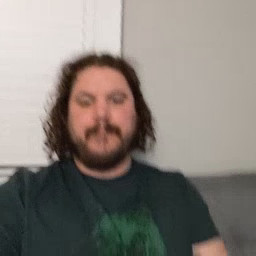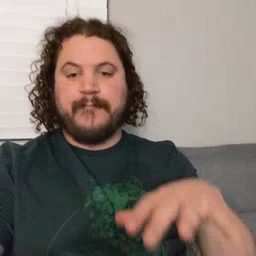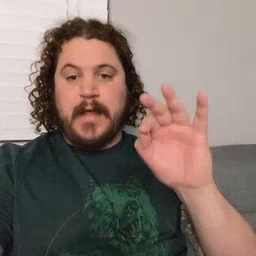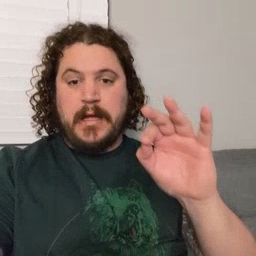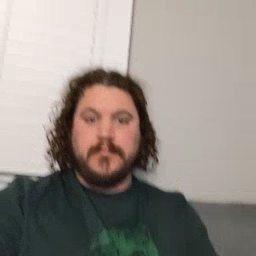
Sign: find